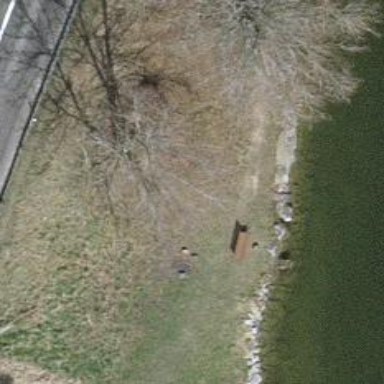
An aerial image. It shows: Maroon bench.